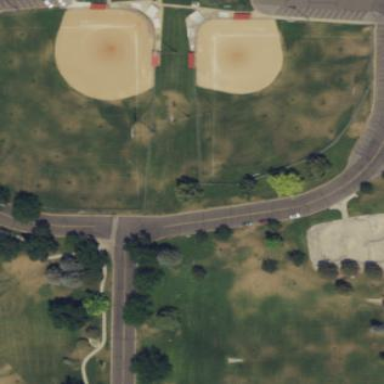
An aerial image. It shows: Baseball pitch for leisure land activities.